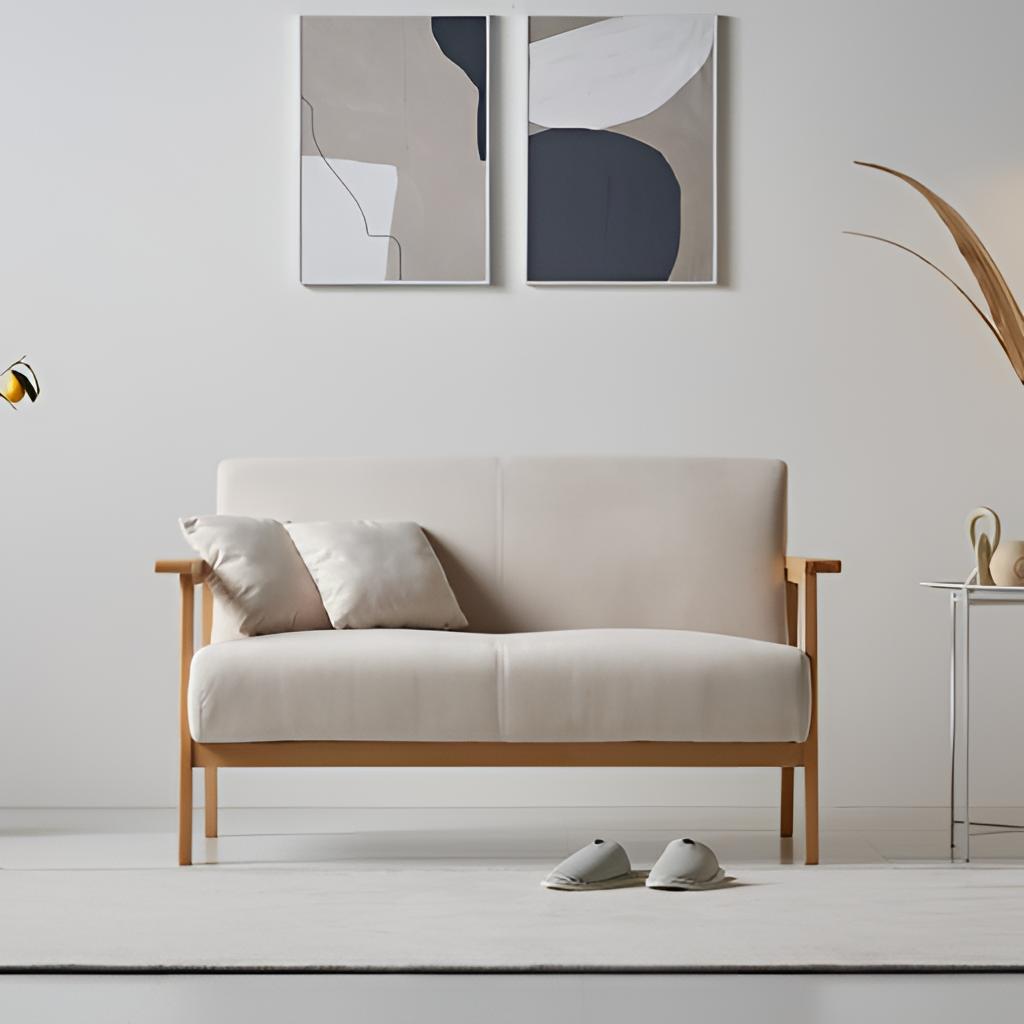
living room, fabric sofa, tile flooring, with large square pattern, contemporary, gray paint wallpaper, with solid pattern